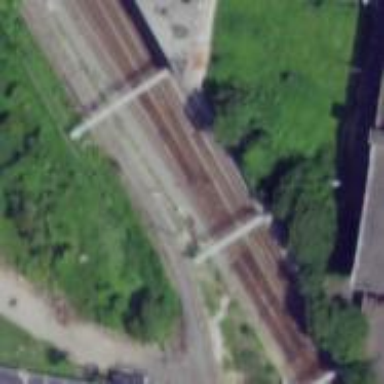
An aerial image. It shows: Railway with electrified contact lines.